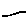
Label: line